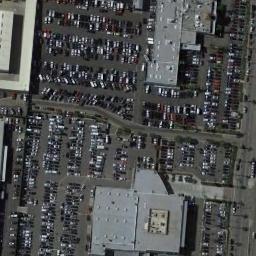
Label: parking_lot